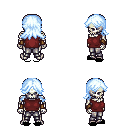
a pixel art fantasy rpg character, male body template, skeleton, maroon sleeveless shirt, metal pants, white cyan loose hair, leather bracers, black slippers, four views (front, back, left, right), 2x2 character sprite sheet, small pixel art, hard edges, no anti-aliasing